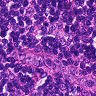
Metastatic tissue present: no